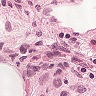
Metastatic tissue present: no